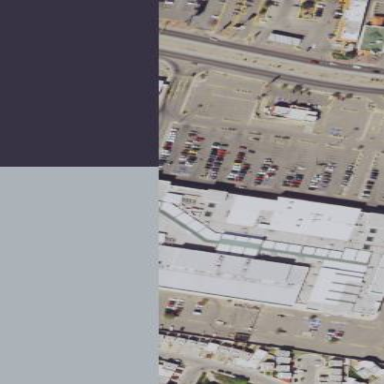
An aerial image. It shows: Retail area.